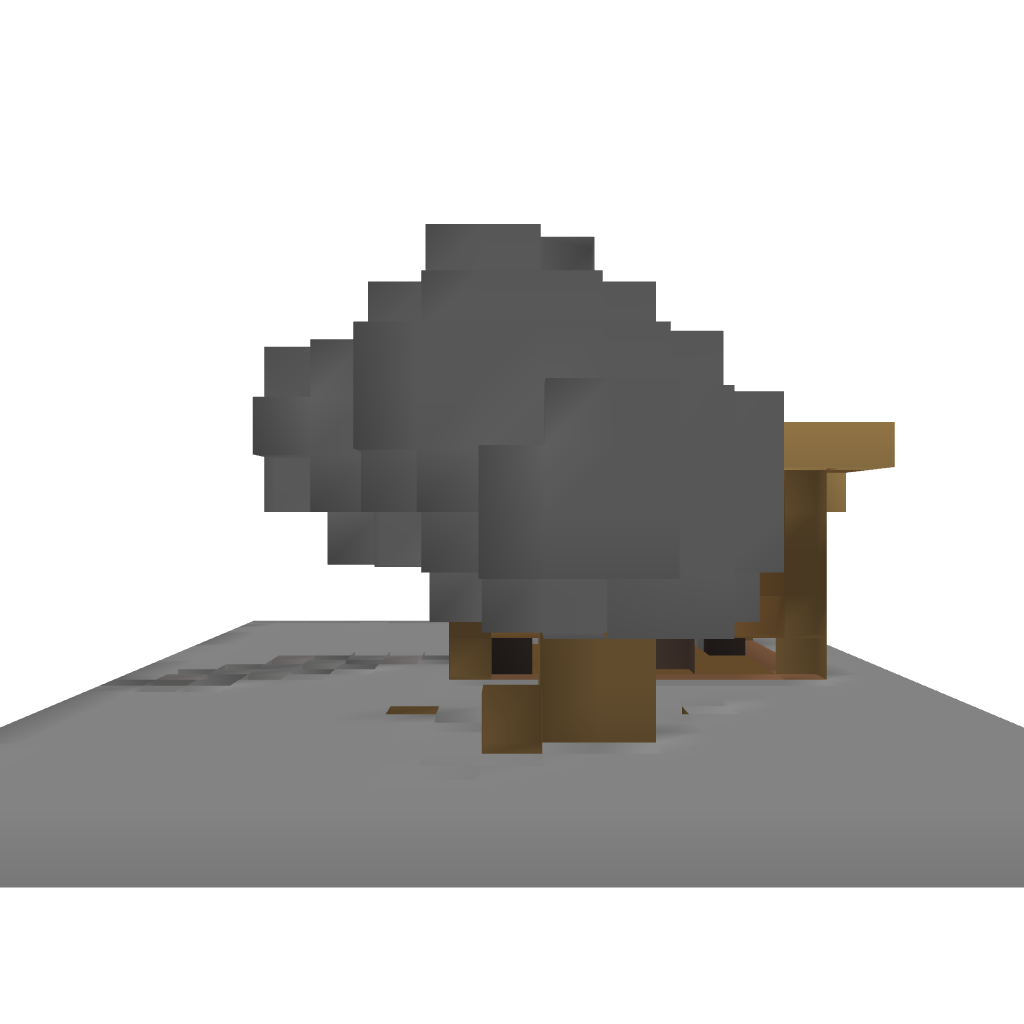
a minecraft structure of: small survival house